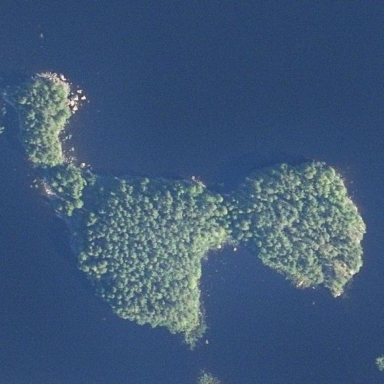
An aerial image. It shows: Islet.